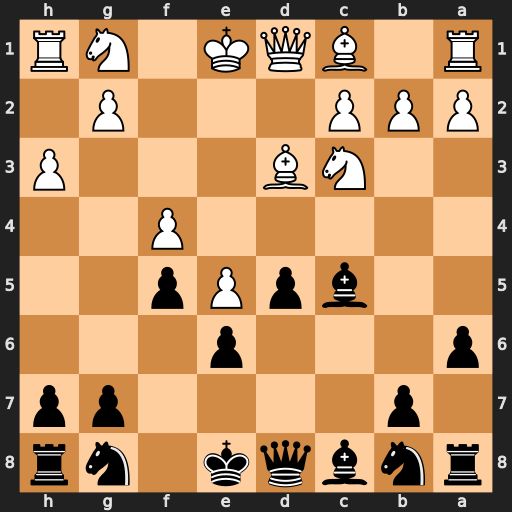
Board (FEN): rnbqk1nr/1p4pp/p3p3/2bpPp2/5P2/2NB3P/PPP3P1/R1BQK1NR
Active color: b
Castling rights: KQkq
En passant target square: -
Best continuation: Qh4+ g3 Qxg3+ Kf1 Qf2#